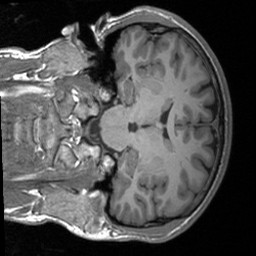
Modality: T1w
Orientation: coronal
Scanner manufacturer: siemens
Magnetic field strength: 3 T
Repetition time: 1.9 s
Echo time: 0.00226 s